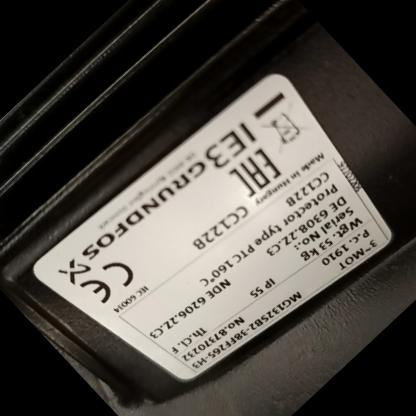
Klasa: tabliczka-znamionowa